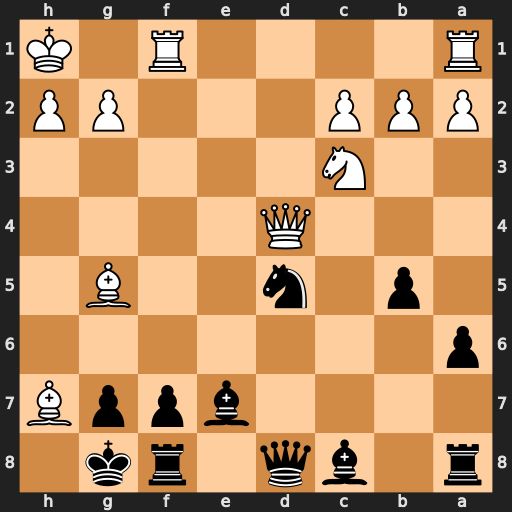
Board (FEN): r1bq1rk1/4bppB/p7/1p1n2B1/3Q4/2N5/PPP3PP/R4R1K
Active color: b
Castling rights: -
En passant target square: -
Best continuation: Kxh7 Bxe7 Nxe7 Qe4+ Bf5